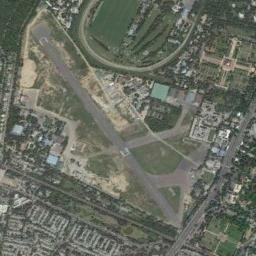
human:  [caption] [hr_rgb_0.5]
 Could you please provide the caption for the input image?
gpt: There is almost no vegetation near the airport .

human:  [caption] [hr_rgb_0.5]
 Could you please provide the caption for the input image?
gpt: An airport with some staggered runways on the lawn and some buildings arranged neatly beside .

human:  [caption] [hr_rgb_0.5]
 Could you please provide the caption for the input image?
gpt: A complex airport with many runways and buildings is surrounded by a residential area and green spaces .

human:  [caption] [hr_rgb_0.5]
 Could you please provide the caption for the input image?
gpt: An airport is surrounded by many buildings and trees .

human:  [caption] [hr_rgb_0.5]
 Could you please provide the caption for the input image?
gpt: The road is straight  at the airport .